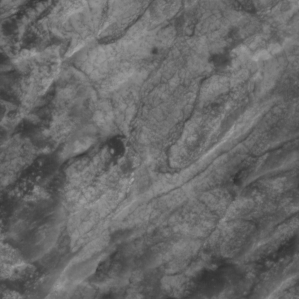
Label: non_frost